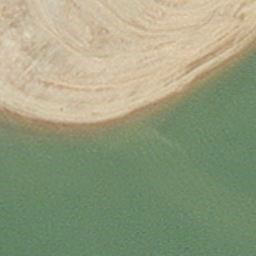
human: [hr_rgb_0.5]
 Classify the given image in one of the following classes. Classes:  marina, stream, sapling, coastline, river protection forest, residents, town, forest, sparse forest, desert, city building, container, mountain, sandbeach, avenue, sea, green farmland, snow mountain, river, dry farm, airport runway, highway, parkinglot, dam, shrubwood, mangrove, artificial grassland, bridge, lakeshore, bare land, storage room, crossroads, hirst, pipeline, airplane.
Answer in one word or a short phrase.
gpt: hirst